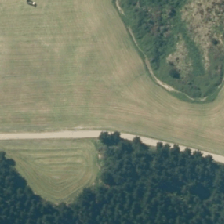
Land cover: shortrotation_cropland